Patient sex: M
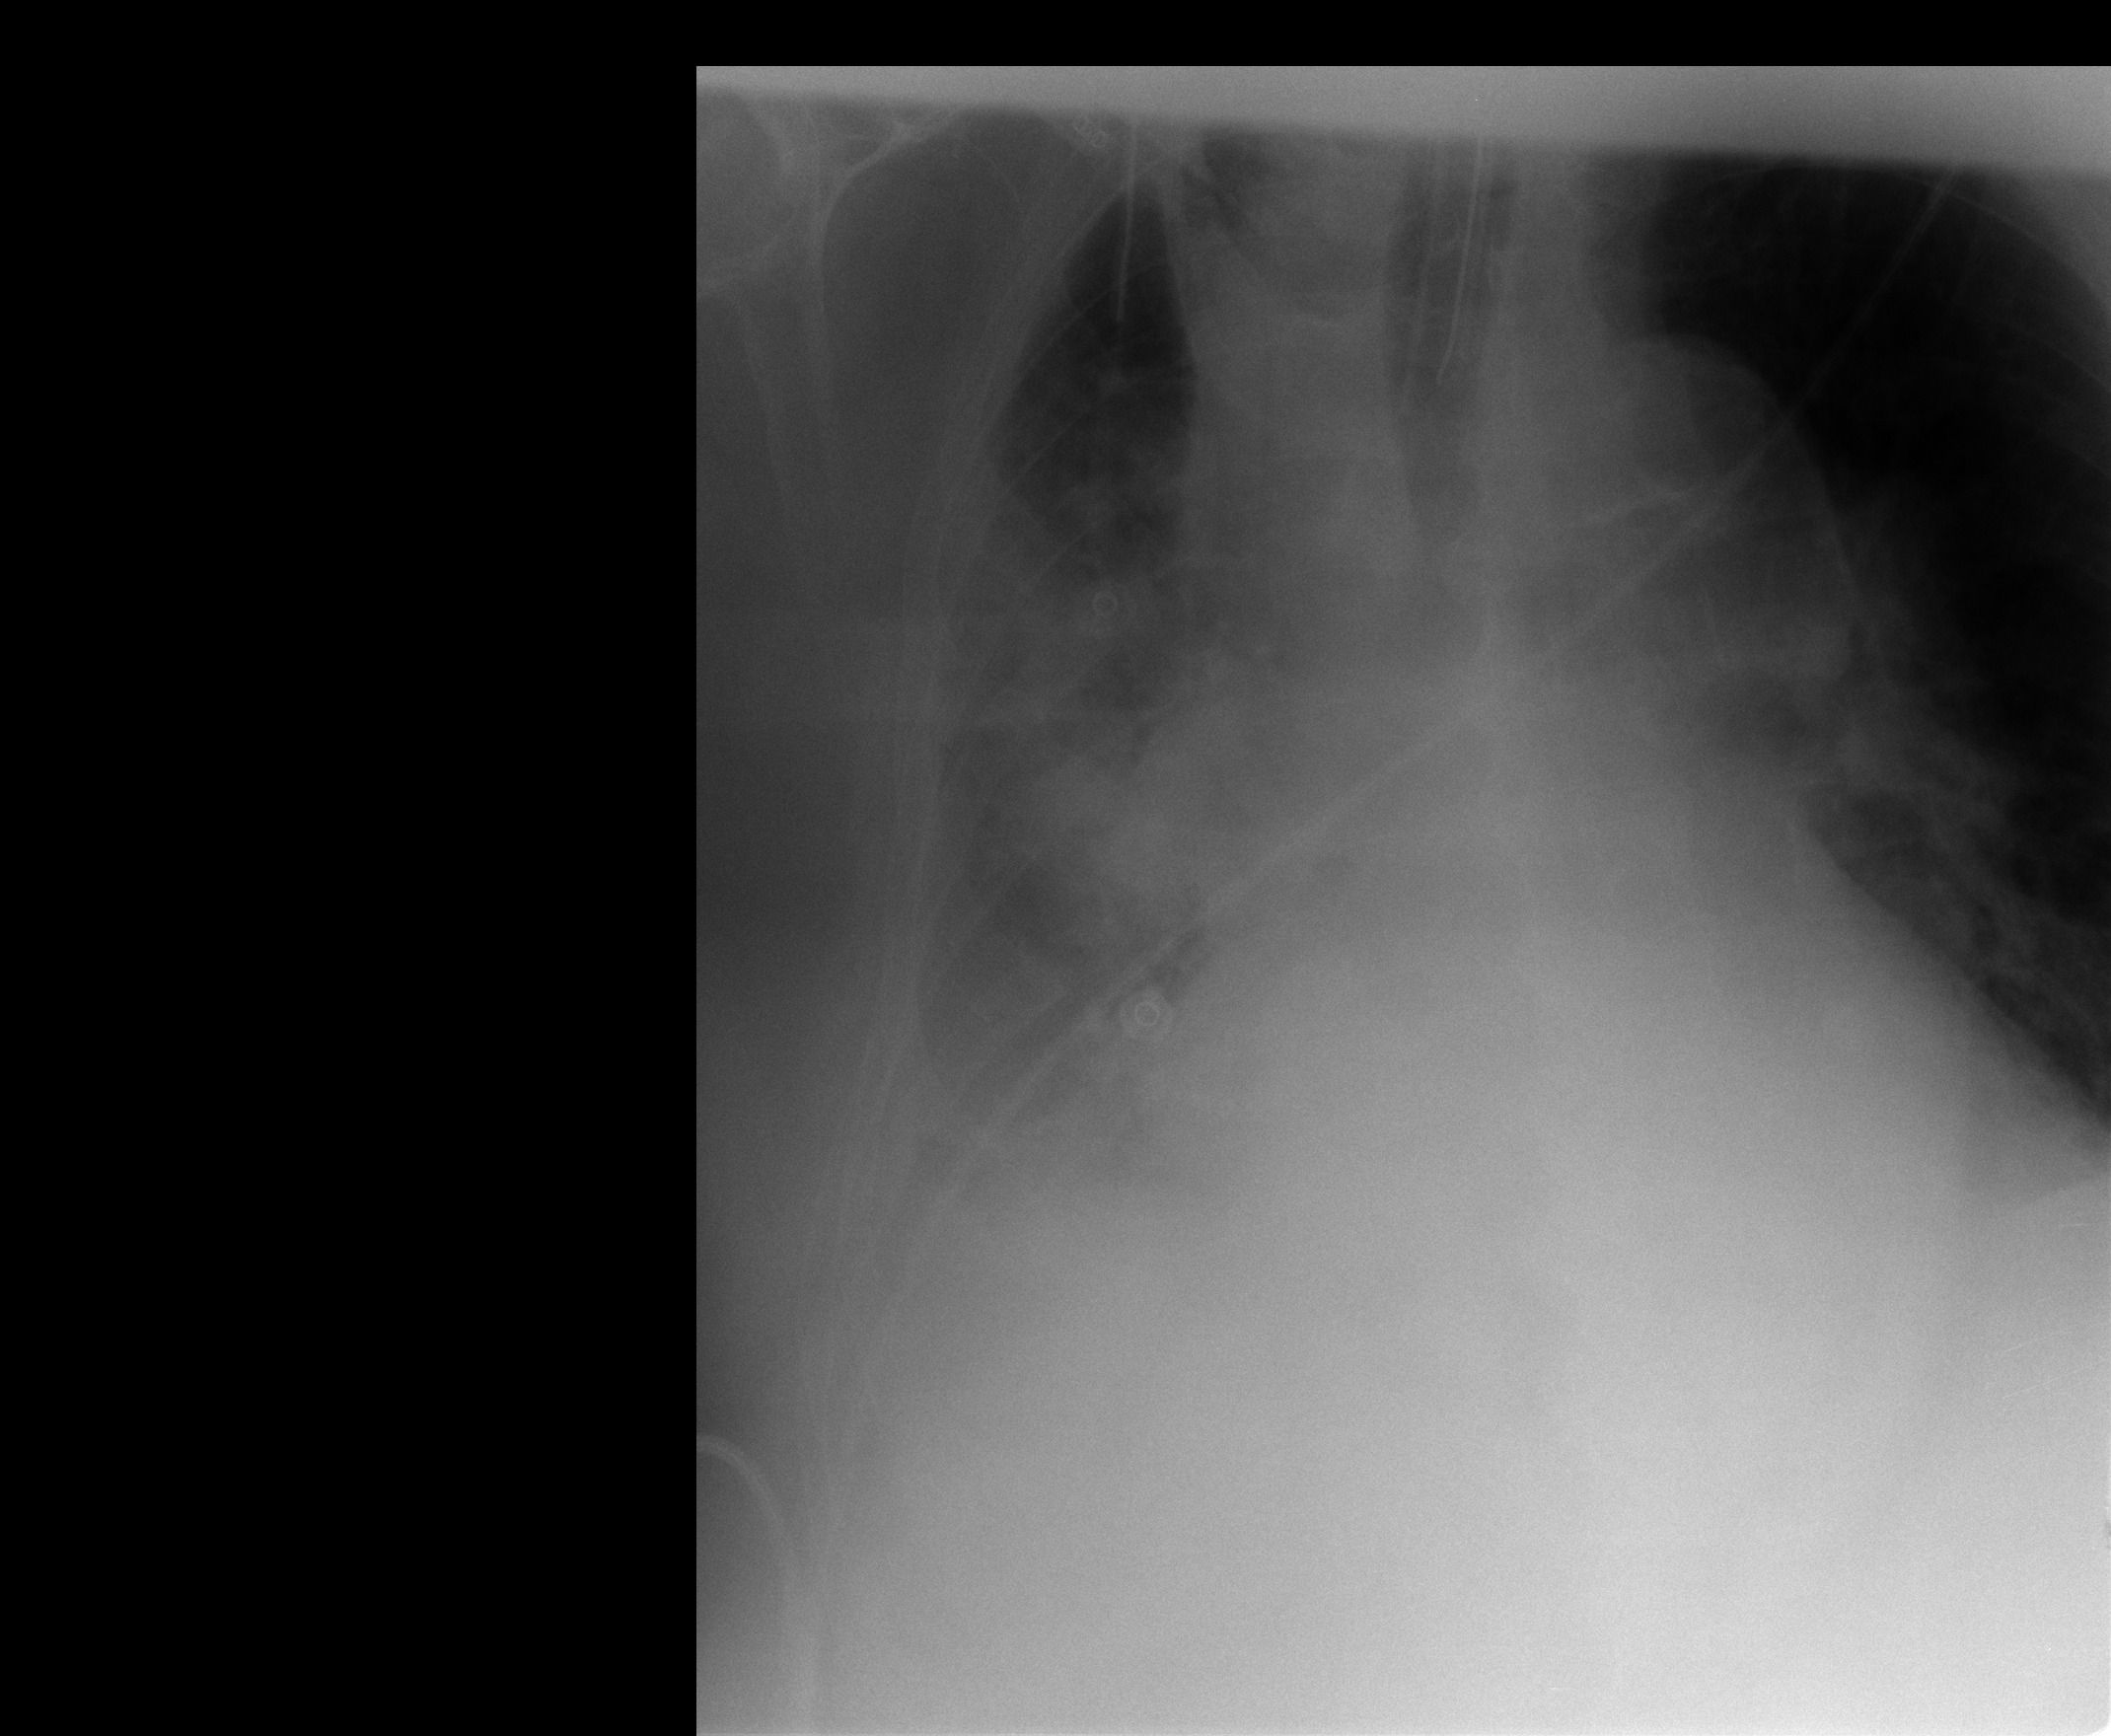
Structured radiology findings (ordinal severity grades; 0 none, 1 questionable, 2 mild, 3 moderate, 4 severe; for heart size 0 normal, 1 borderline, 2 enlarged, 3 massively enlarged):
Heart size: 0
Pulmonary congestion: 2
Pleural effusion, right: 2
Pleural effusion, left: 0
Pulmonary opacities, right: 3
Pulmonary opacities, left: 0
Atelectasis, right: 3
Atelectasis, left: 0